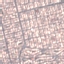
Label: Residential